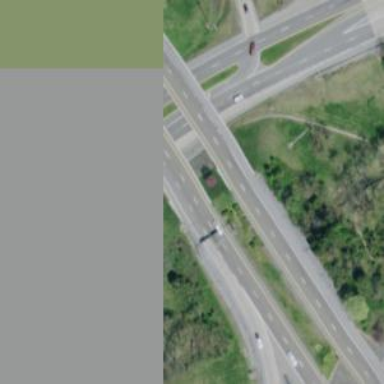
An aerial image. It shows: Motorway.